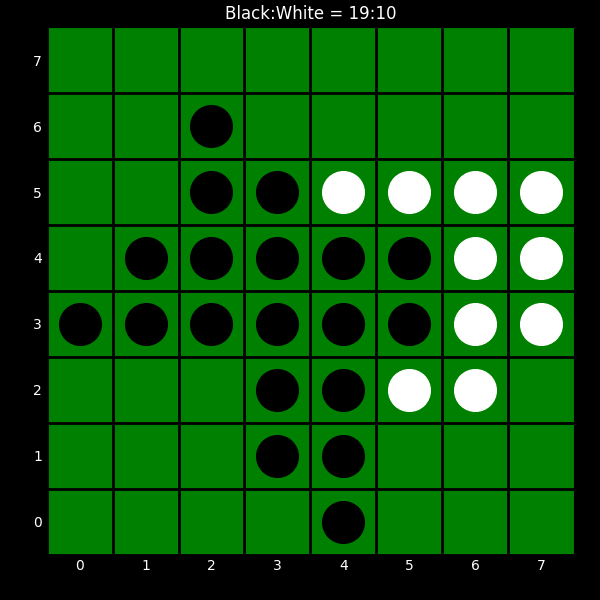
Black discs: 19
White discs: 10